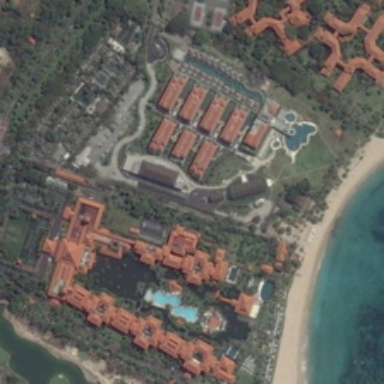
Many white resting areas are on the beach .